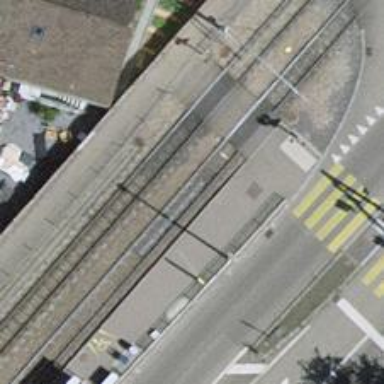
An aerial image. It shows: Tram stop for public transport.